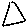
Label: triangle